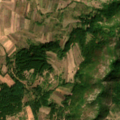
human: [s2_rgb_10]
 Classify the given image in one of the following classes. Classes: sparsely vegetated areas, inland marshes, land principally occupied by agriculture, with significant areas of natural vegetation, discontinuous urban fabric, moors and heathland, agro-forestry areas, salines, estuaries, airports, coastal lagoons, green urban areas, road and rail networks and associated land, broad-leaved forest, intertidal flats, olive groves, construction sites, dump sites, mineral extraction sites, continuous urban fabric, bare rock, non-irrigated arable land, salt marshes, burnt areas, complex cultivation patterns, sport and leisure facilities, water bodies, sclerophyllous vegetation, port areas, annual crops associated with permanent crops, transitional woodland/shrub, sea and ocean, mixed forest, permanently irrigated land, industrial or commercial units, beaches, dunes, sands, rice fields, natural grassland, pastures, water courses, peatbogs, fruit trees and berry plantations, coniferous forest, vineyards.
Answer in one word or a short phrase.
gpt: complex cultivation patterns, land principally occupied by agriculture, with significant areas of natural vegetation, broad-leaved forest, transitional woodland/shrub